Question: I'm having a bit of a problem, drawing text on an image. When I'm trying to display English text, everything works just fine. The problem is, I need to localize text. When text is Russian, some strange symbols are shown. Any help would be appreciated.
I'm using following code, to draw text:
'''
CGContextSetRGBFillColor(context, 0.0, 0.0, 0.0, 1);
char* text = (char *)[addText cStringUsingEncoding:NSUTF8StringEncoding];
CGContextSelectFont(context, "Impact", 20, kCGEncodingMacRoman);
CGContextSetTextDrawingMode(context, kCGTextFill);
CGContextShowTextAtPoint(context, 20, h+addHeightBelow, text, strlen(text));
'''
And it shows following:

So in result, you should use Core Text, and the code is:
'''
CTFontRef fontRef=CTFontCreateWithName((CFStringRef)@"Impact", 20.0f, NULL);
CGColorRef color=[UIColor blackColor].CGColor;
NSDictionary *attrDictionary=[NSDictionary dictionaryWithObjectsAndKeys:
(id)fontRef, (id)kCTFontAttributeName,
color, (id)kCTForegroundColorAttributeName,
nil];
NSAttributedString *stringToDraw=[[NSAttributedString alloc] initWithString:addText attributes:attrDictionary];
CTLineRef line=CTLineCreateWithAttributedString((CFAttributedStringRef)stringToDraw);
CGContextSetTextPosition(context, 20, h+addHeightBelow);
CTLineDraw(line, context);
CFRelease(line);
CFRelease(fontRef);
[stringToDraw release];
'''
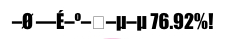
Answer: Use <URL> for sample